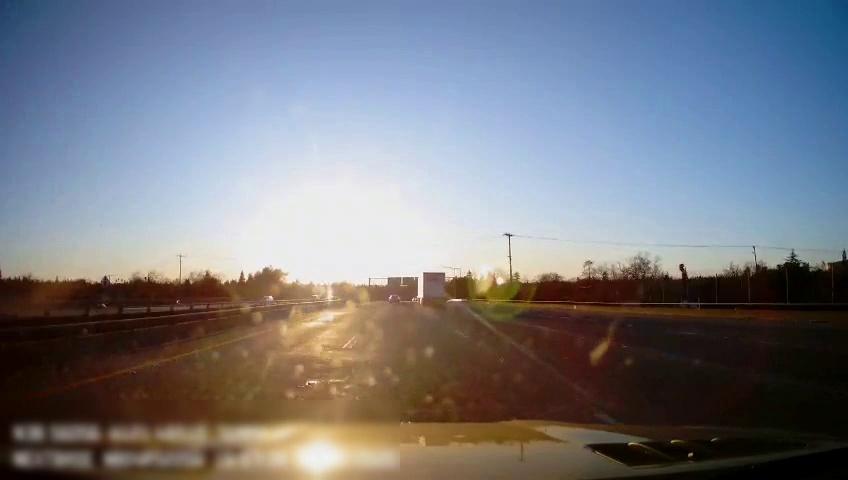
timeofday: Day
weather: Sunny
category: Drivable Space
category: Vehicles | Car
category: Vehicles | Truck
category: Lanes | Alternate Lane
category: Lanes | Current Lane
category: Lanes | Current Lane
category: Lanes | Alternate Lane
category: Lanes | Alternate Lane
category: Traffic | Signs
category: Traffic | Signs